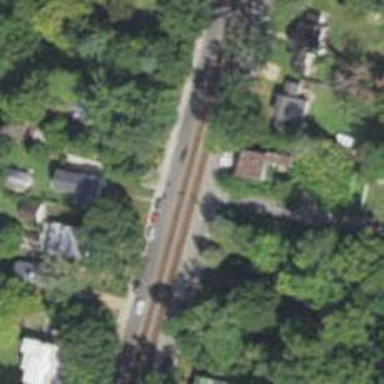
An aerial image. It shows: Railway crossing.